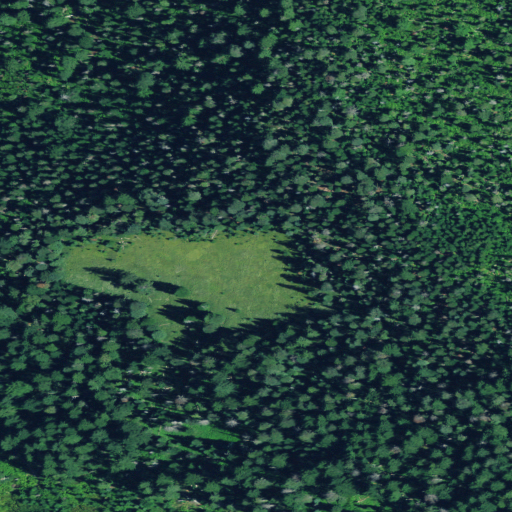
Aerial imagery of plain(s) in Oregon named Etta Prairie containing evergreen forest and shrub